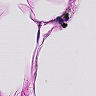
Metastatic tissue present: no